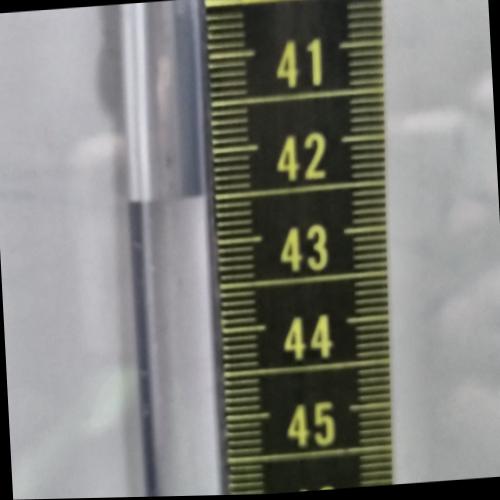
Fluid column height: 42.5 cm